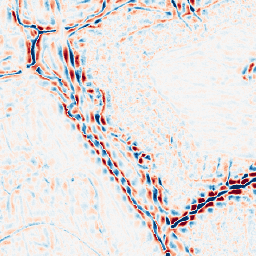
Category: wavelet
Decomposition family: wavelet_biorthogonal
Decomposition parameters: wavelet: bior5.5
level: 3
Upsampling method: area
Upsampling parameters: scale: 2
Upsampling scale: 2